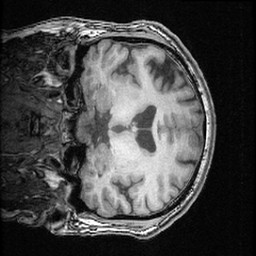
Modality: T1w
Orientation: coronal
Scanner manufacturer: ge
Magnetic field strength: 3 T
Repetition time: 0.008572 s
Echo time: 0.003384 s